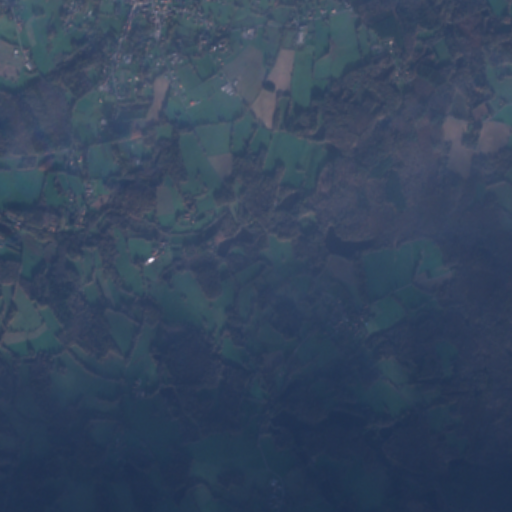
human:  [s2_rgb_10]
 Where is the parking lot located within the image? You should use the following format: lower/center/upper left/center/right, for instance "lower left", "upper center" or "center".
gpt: The parking lot is located in the upper left of the image.
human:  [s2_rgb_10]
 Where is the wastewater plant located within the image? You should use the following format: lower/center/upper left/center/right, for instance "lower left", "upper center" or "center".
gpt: The wastewater plant is located in the upper left of the image.
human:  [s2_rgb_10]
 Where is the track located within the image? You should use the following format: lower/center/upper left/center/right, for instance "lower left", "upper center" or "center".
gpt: There is no track in the image.